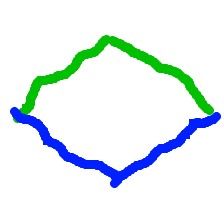
Shape: rhombus